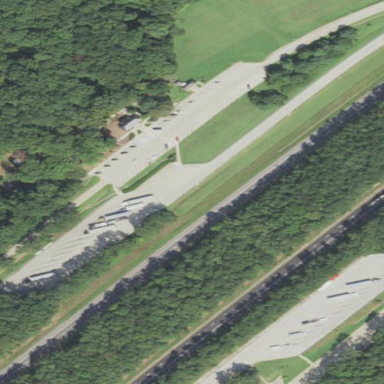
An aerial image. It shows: Rest area on the road.